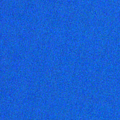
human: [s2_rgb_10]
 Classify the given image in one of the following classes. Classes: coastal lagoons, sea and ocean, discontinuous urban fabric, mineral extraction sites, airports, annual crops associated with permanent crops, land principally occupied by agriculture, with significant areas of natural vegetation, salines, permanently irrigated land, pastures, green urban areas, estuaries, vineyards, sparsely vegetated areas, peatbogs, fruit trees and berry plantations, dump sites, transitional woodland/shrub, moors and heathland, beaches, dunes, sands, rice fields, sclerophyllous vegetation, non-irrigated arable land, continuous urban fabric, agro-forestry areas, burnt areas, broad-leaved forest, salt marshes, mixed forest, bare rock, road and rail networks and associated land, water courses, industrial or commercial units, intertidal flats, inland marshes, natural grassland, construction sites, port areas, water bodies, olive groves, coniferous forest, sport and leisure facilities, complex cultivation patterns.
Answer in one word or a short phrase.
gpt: sea and ocean